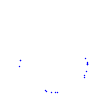
Particle: kaon